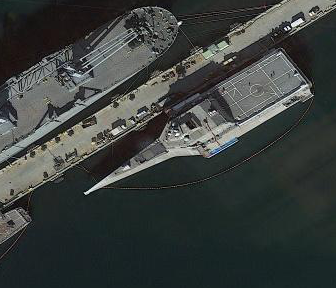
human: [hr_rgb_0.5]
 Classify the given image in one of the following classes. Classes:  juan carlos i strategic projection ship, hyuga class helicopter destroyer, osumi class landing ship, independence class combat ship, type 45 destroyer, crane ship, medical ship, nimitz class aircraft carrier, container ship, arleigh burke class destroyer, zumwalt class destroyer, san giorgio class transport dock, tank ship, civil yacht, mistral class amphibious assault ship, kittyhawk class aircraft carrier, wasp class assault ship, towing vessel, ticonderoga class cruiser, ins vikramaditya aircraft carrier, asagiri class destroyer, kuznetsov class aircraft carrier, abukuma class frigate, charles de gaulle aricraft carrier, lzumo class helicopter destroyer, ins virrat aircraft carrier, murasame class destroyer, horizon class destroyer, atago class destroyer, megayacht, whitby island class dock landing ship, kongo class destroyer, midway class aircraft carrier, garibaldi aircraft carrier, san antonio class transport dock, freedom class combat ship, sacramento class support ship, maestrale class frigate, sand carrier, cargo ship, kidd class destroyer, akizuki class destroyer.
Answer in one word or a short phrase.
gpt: Independence class combat ship